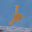
Label: 6